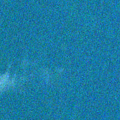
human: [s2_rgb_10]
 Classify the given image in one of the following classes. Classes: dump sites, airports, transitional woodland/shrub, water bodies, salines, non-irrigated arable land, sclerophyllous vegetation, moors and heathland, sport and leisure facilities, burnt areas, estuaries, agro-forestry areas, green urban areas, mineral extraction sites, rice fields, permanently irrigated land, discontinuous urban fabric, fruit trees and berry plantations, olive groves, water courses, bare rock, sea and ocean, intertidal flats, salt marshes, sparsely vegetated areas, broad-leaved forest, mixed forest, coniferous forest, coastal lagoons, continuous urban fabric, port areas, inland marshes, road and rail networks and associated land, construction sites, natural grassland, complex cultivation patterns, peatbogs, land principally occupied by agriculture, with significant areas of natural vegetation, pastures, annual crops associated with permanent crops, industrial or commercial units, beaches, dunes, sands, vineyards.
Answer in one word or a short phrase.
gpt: sea and ocean